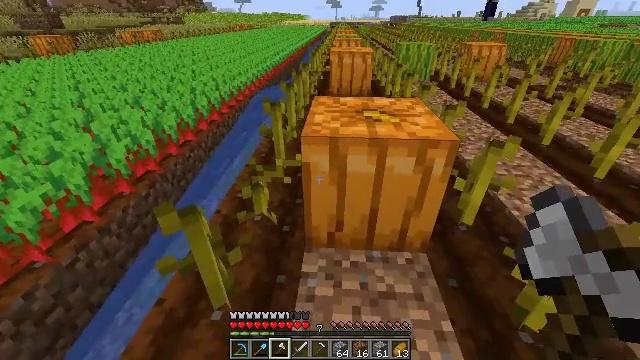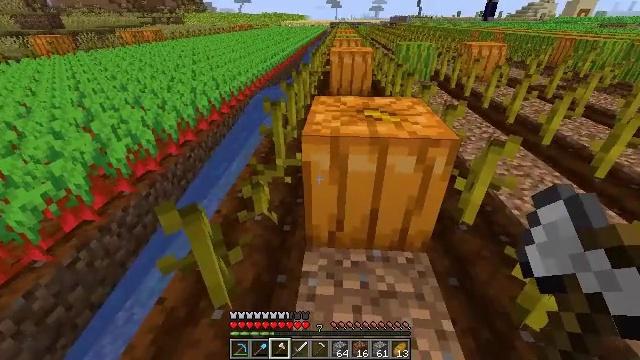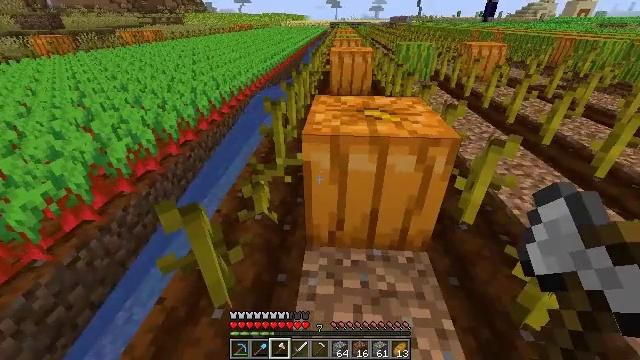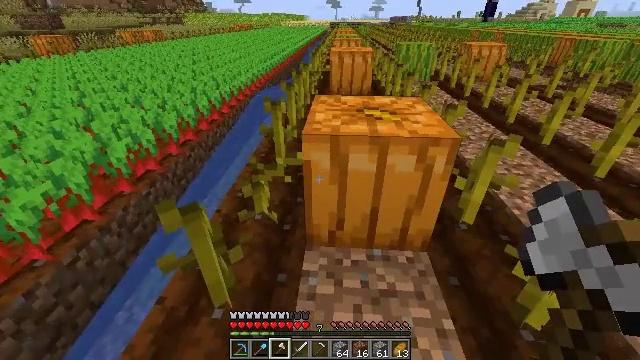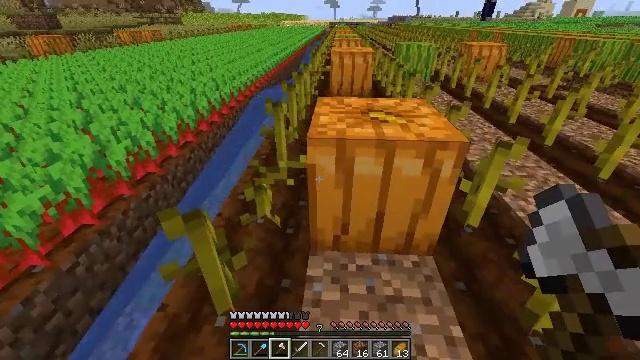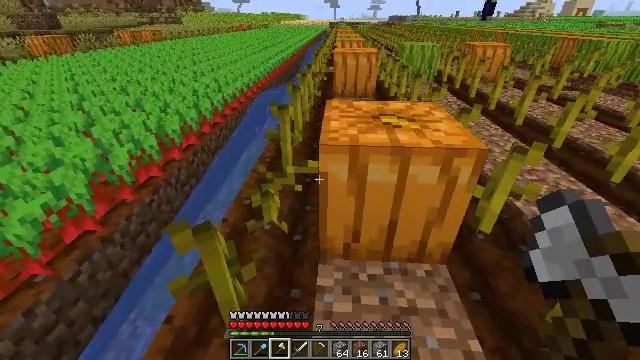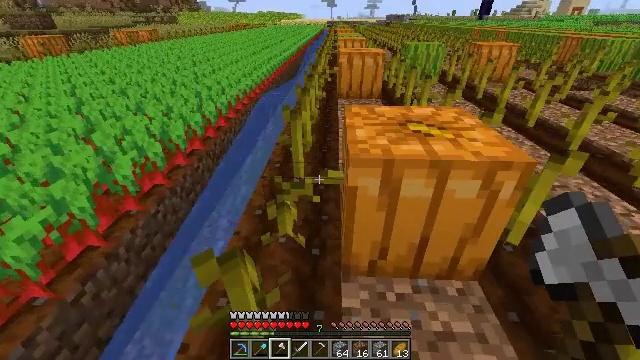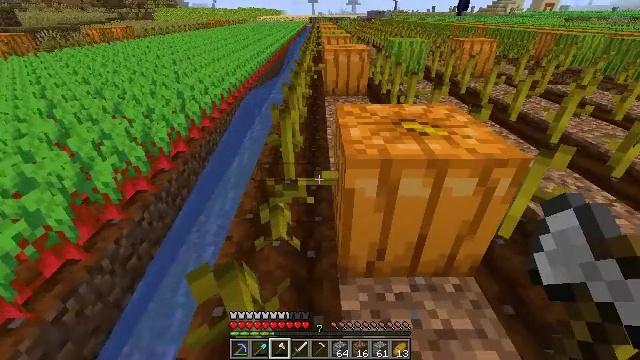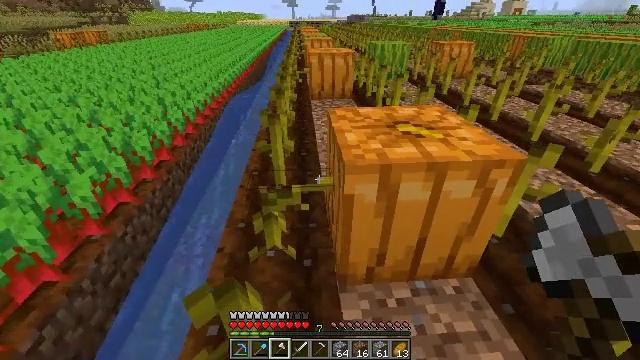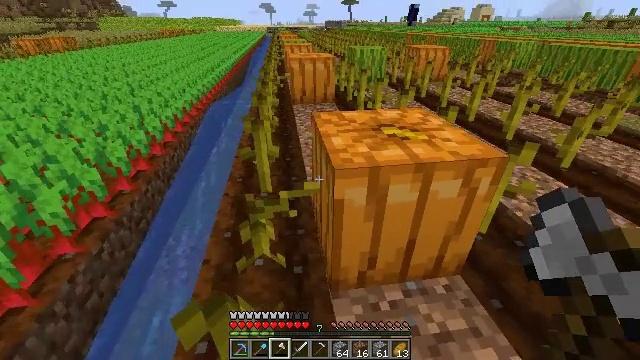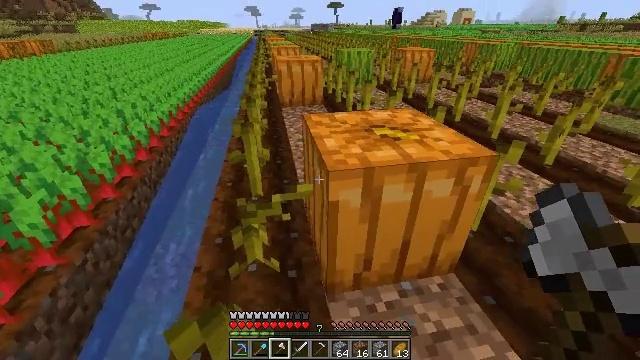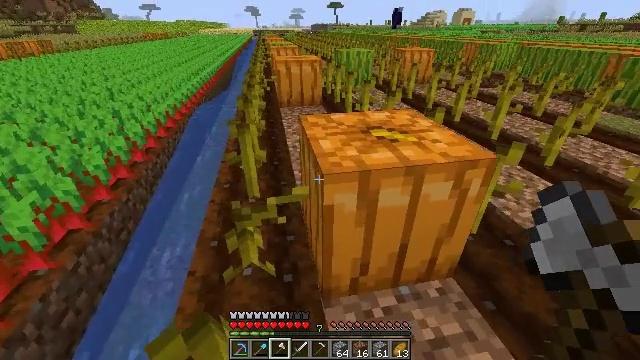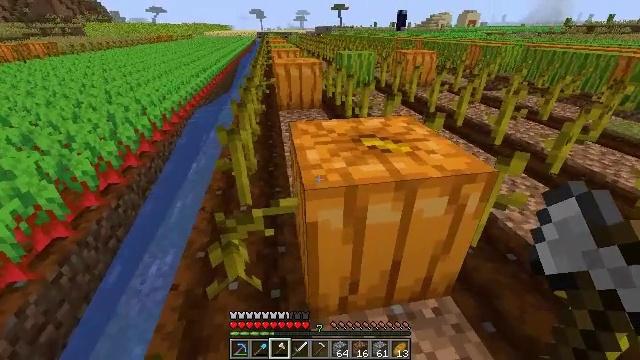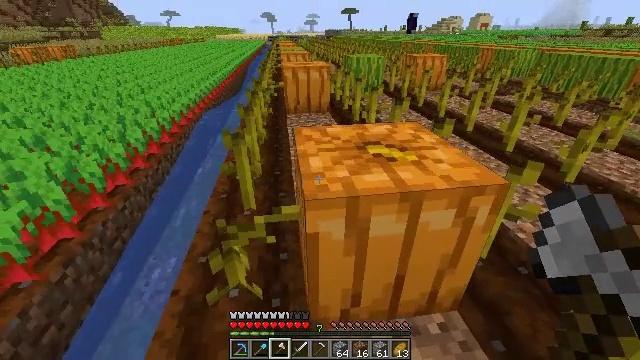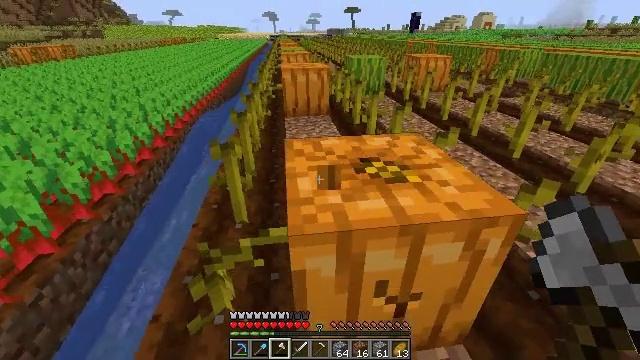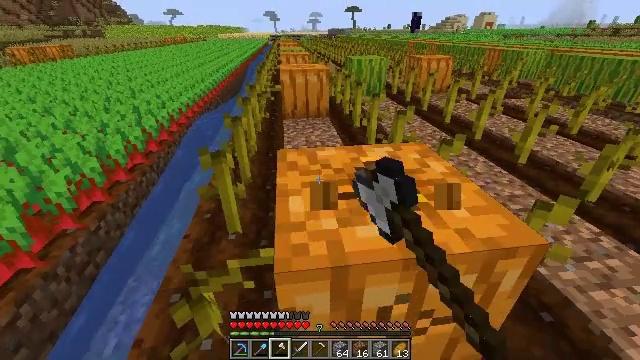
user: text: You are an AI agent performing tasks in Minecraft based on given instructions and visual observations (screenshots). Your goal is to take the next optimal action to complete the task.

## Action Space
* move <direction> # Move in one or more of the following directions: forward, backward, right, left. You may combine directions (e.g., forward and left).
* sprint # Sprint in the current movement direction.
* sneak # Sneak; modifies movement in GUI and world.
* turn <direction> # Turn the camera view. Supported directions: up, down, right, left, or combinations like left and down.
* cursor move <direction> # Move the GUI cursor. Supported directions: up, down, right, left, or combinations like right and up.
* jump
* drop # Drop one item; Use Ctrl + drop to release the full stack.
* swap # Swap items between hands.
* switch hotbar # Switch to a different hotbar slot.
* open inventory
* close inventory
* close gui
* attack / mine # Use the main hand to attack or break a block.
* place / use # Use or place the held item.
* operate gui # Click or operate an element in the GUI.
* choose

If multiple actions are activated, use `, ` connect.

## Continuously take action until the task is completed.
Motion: motion action
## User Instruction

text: Mine the pumpkin from the ground.
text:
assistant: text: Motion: no_op
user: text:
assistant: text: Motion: no_op
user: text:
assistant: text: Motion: no_op
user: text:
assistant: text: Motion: move forward and move left
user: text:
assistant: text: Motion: move forward and move left
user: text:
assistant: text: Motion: move forward and move left
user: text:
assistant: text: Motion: turn right
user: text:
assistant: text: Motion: turn right
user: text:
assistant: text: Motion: turn right
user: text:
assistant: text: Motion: turn right
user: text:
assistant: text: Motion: move forward and move right
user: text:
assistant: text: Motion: move forward and move right
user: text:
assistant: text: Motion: move forward, turn left
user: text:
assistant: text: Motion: move forward, attack / mine
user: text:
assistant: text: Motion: attack / mine
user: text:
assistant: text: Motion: attack / mine
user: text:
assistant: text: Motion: attack / mine
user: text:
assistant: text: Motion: attack / mine
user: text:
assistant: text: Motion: attack / mine
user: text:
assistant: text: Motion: attack / mine
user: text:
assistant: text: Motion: attack / mine
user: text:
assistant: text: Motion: attack / mine
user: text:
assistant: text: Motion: attack / mine
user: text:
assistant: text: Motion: move forward, attack / mine
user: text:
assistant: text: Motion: move forward, turn up
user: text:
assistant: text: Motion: move forward, turn up
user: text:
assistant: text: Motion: move forward, turn up
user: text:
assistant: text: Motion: move forward
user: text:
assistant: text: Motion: move forward
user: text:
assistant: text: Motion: move forward